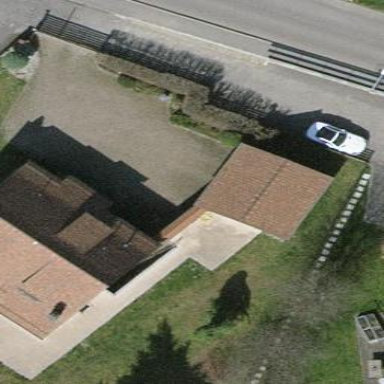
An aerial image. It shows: Garage.